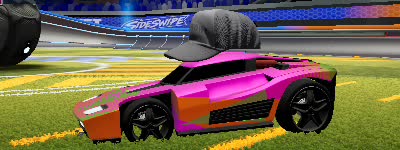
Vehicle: breakout